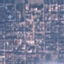
Label: Residential